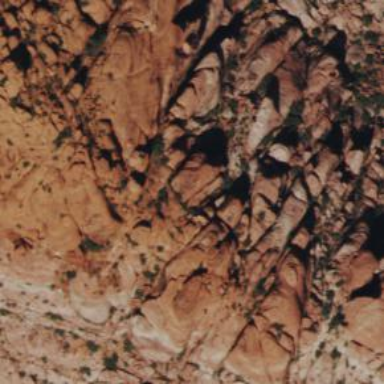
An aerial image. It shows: Brown cliff in nature.